Interaction volume radius: 5 \u00c5
Interaction volume height: 10 \u00c5
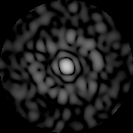
Disorder parameter: 0.9007